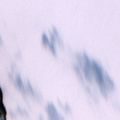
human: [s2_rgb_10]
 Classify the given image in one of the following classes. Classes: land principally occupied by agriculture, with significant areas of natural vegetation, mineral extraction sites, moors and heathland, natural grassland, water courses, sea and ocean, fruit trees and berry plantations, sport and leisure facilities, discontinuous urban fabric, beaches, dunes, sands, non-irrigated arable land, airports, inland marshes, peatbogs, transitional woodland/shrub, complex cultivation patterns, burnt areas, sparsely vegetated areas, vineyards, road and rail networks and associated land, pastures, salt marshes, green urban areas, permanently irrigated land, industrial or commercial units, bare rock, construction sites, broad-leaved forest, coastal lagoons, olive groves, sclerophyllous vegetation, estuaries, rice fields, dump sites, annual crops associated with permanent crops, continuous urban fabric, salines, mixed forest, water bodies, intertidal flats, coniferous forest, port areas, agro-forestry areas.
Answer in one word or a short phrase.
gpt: coniferous forest, water bodies